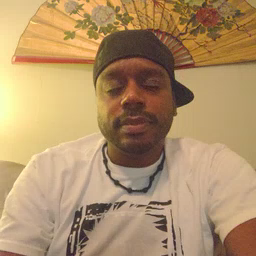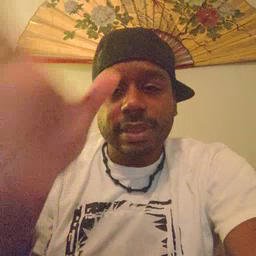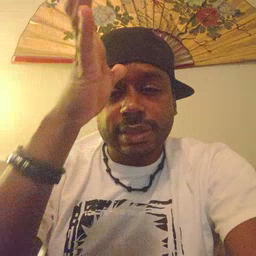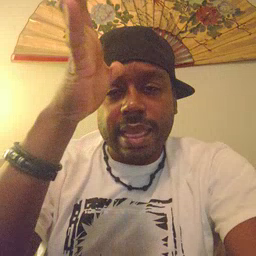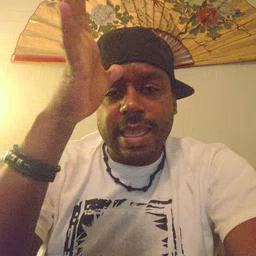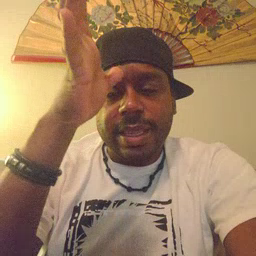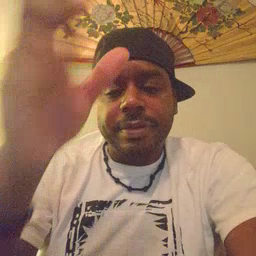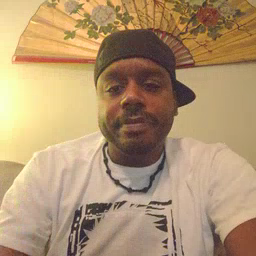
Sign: dad